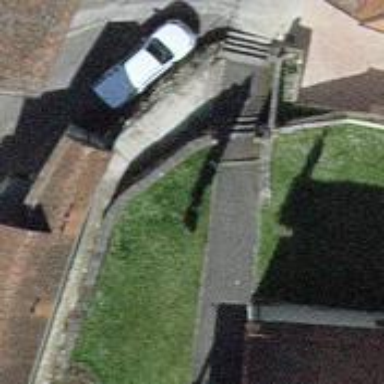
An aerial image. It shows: Road with steps.